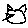
Label: cat